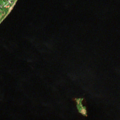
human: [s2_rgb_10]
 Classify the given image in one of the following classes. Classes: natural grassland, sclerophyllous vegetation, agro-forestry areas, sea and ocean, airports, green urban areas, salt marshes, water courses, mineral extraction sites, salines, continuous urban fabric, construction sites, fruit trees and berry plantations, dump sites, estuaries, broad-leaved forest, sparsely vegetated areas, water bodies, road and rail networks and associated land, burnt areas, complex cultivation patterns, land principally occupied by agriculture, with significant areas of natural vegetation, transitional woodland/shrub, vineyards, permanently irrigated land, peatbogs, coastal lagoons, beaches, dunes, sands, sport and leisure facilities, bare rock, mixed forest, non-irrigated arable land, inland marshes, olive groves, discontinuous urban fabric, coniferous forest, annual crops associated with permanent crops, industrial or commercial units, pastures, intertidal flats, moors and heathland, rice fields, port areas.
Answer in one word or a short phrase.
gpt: discontinuous urban fabric, water courses